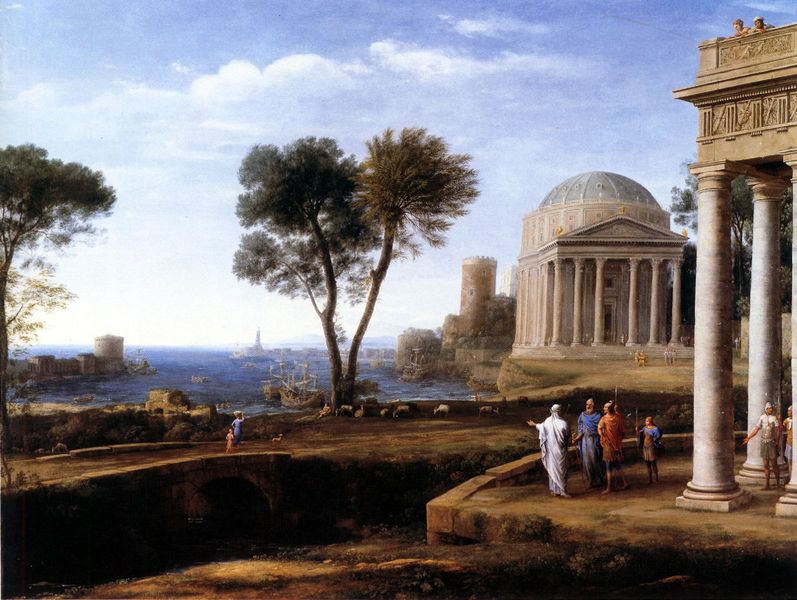
Titel: Küste mit Äneas auf Delos
Künstler: Claude Lorrain
Institution: London, National Gallery
Schlagwörter: baum, blau, himmel, mann, meer, wasser, landschaft, braun, säule, säulen, wolke, mensch, brücke, boote, turm, schiff, schiffe, sommer, italien, hafen, kuppel, men, people, soldaten, painting, talking, wall, antike, antik, clouds, sky, tree, ocean, ship, water, tempel, ankunft, river, schafe, römisch, city, pantheon, temple, watching, soladten, solider, renesance, oscean, cclouds